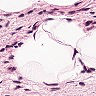
Metastatic tissue present: no